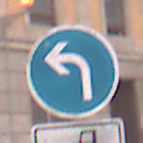
Verkehrszeichen: VorgeschriebeneFahrtrichtungLinks
Zusatzzeichen unten: MehrspurigeFahrzeugeFrei8
Umgebung: Outdoor, Urban
Tageszeit: MorningAfternoon
Wetter: PartlyCloudy
Licht: Natural
Jahreszeit: NotSpecified
Kontrast: LowContrast